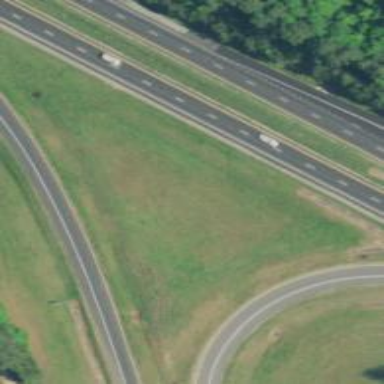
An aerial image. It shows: Asphalt motorway.